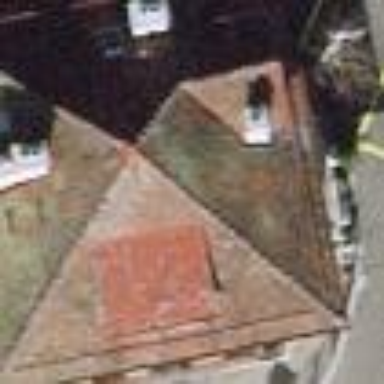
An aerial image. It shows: Detached building with pyramidal roof shape.